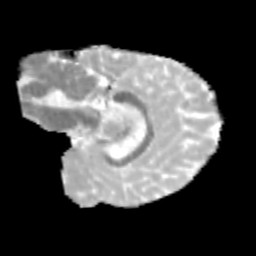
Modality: MD
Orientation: sagittal
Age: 10
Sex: male
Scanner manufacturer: siemens
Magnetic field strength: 3 T
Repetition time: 3.8 s
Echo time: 0.07 s